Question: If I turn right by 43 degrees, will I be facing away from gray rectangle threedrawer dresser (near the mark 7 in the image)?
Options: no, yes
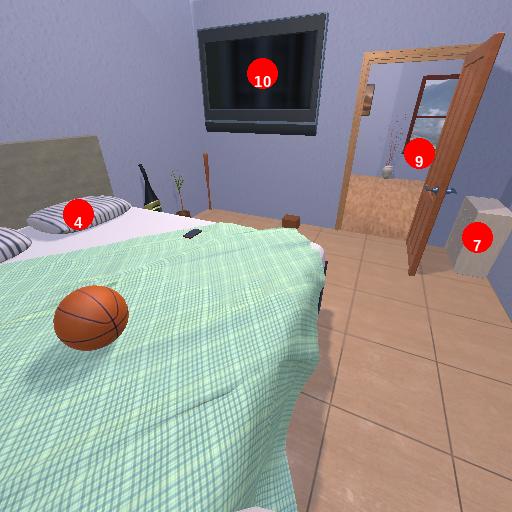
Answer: no